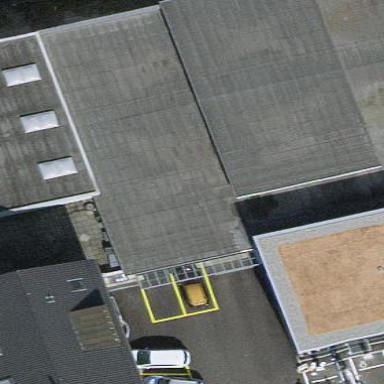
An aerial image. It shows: Industrial building.